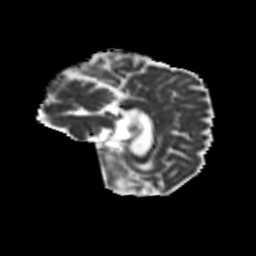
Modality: MD
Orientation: sagittal
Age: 61
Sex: female
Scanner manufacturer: siemens
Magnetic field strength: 3 T
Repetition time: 8.6 s
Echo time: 0.095 s